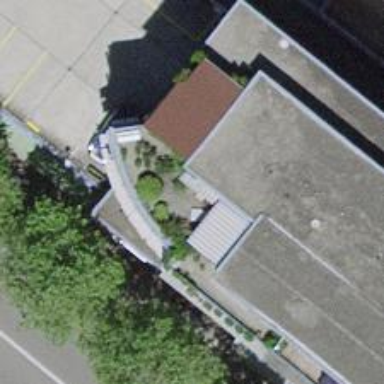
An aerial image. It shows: Restaurant.